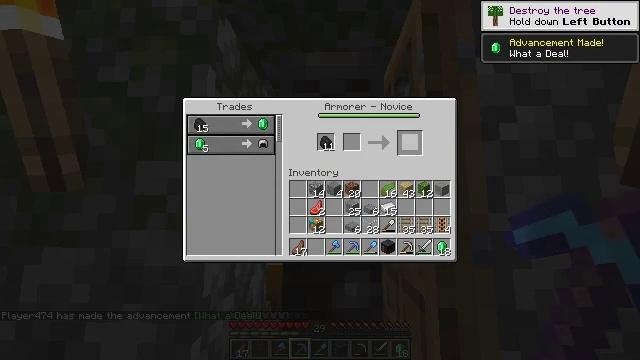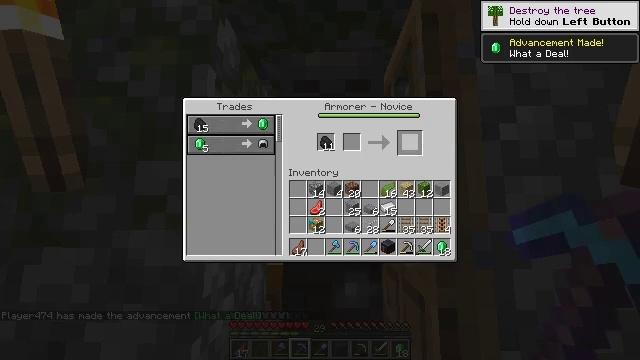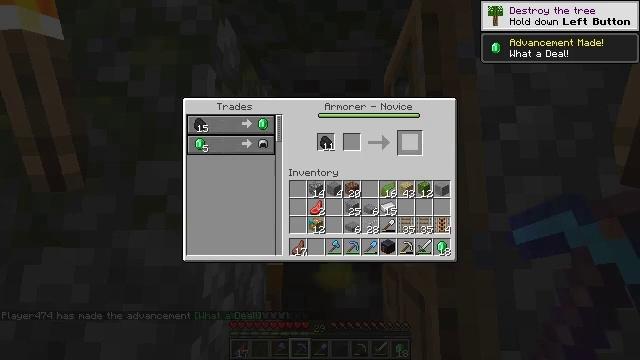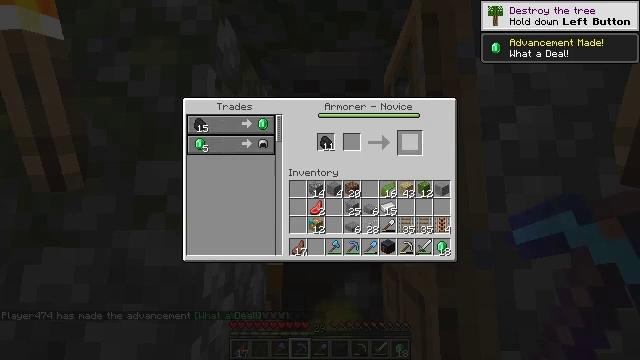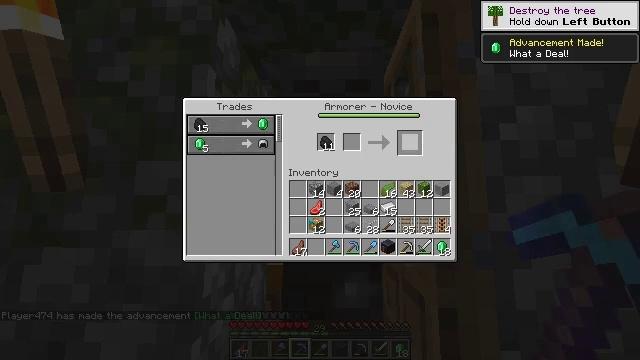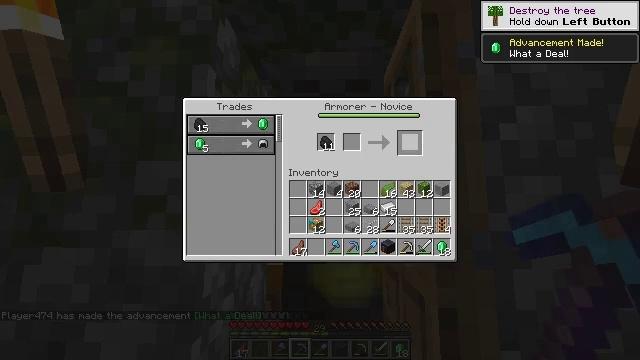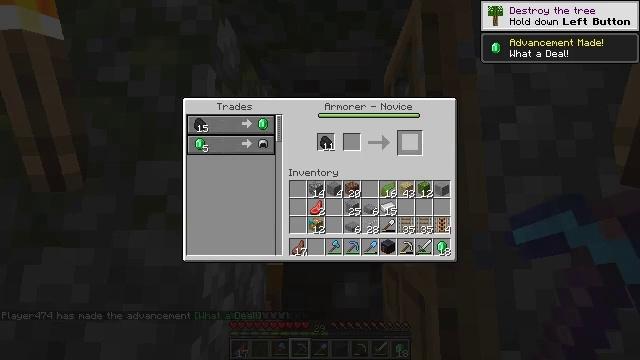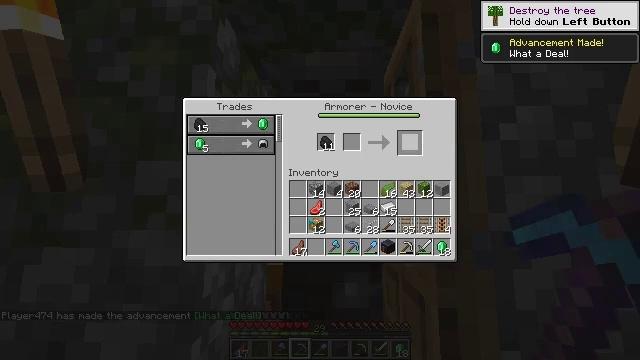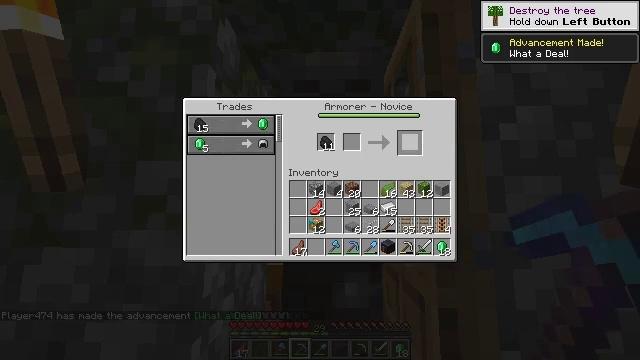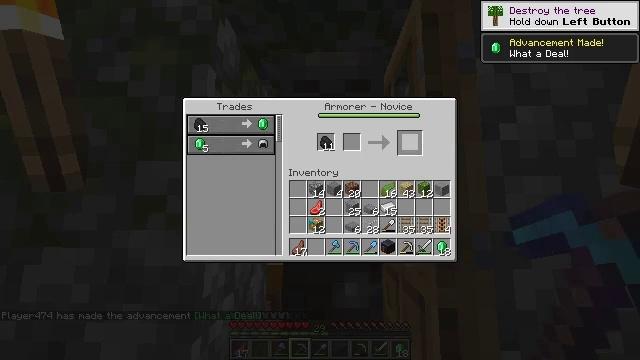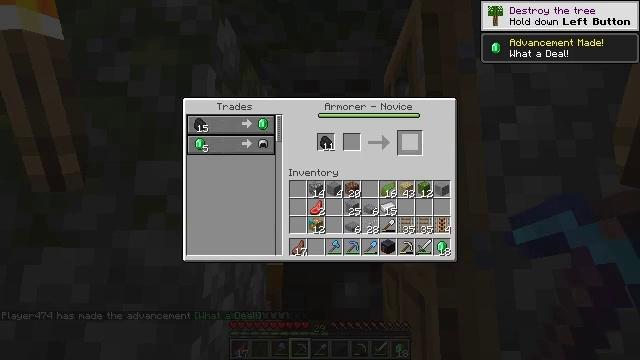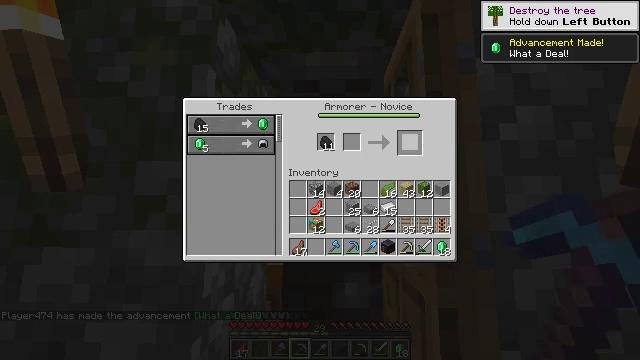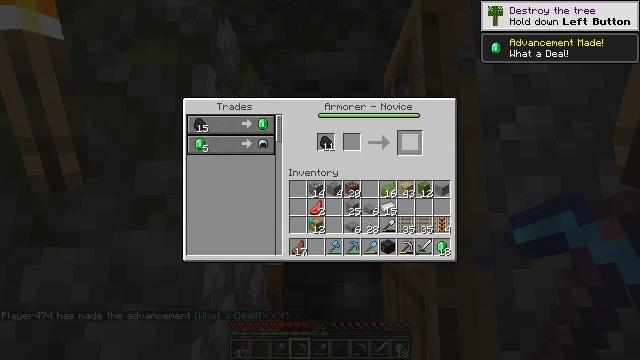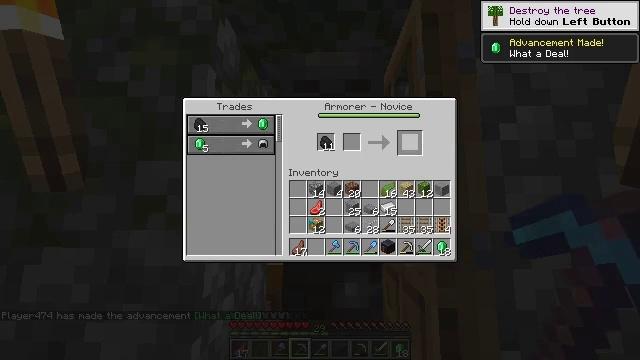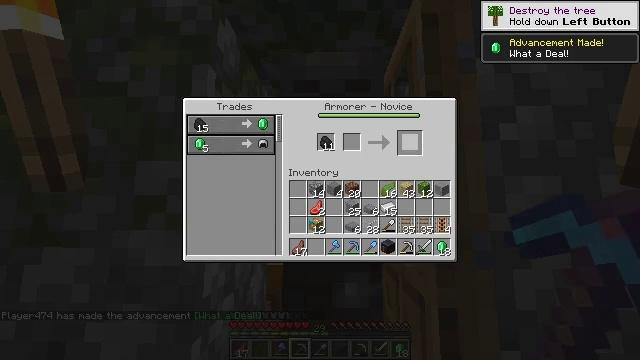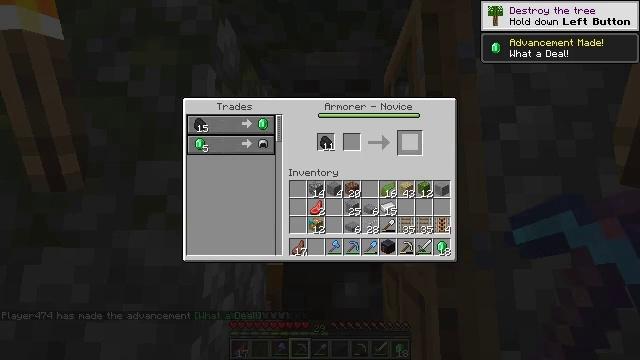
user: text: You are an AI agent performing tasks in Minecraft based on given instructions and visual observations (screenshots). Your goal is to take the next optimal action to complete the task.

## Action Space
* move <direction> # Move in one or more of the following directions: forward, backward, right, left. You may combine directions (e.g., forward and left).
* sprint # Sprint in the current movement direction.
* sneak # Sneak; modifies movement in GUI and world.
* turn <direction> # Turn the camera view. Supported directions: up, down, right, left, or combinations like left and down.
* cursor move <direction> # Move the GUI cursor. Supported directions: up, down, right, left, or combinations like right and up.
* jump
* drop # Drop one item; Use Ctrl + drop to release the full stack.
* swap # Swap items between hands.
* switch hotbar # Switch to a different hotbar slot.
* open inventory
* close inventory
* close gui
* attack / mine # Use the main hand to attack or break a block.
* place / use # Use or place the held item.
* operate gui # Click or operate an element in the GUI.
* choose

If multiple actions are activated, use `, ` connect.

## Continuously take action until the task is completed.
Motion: motion action
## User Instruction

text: Prepare to craft chainmail boots using the crafting table.
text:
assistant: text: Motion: sneak, open gui
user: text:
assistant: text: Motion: sneak
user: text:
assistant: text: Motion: sneak
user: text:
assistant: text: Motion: sneak
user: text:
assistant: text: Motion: sneak
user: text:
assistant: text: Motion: sneak
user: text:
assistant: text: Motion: sneak
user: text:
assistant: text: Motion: sneak
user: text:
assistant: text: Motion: sneak
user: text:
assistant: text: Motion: sneak
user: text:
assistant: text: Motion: sneak
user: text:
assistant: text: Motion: sneak
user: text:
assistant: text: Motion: sneak
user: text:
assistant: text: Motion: sneak
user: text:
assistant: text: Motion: sneak
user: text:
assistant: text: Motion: sneak
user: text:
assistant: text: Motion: no_op
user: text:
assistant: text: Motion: no_op
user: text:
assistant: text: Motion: no_op
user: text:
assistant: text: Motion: no_op
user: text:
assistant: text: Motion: no_op
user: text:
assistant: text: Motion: no_op
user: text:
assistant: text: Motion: no_op
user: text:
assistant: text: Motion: no_op
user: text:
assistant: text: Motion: no_op
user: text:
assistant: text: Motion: no_op
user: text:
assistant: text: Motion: no_op
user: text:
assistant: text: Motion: no_op
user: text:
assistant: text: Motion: close gui
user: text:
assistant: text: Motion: no_op